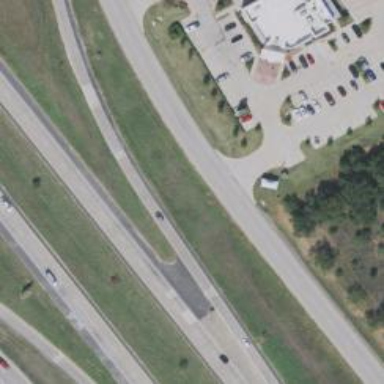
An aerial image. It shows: Tertiary road with asphalt surface.